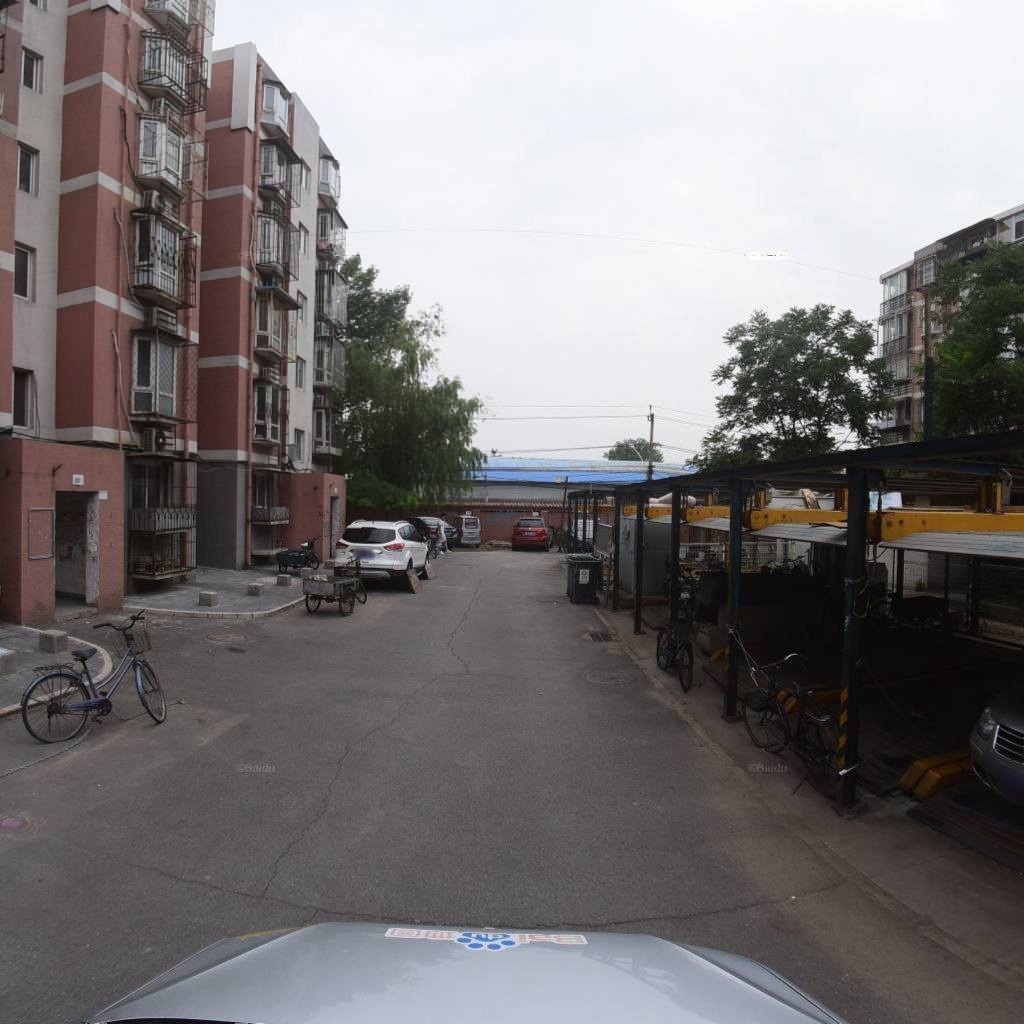
Region: Fengtai
Road damage annotations: longitudinal crack, longitudinal crack, manhole cover, manhole cover, transverse crack, transverse crack